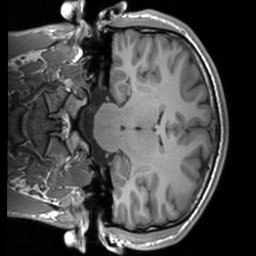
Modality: T1w
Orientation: coronal
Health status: healthy
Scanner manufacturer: siemens
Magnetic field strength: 3 T
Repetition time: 1.9 s
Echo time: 0.00226 s